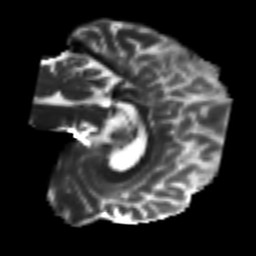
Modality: T2w
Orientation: sagittal
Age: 35
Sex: male
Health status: healthy
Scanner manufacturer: ge
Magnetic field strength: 3 T
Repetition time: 11 s
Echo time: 0.072 s